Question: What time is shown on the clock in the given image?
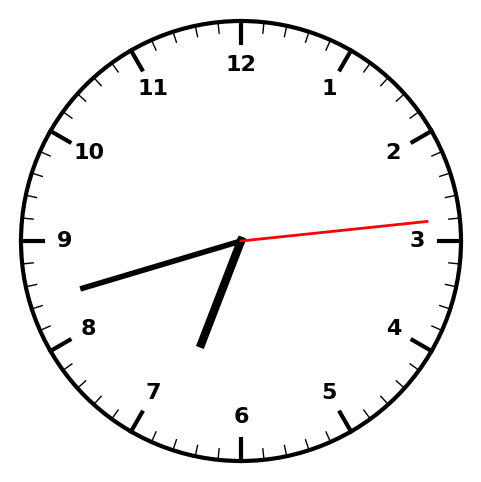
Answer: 06:42:14